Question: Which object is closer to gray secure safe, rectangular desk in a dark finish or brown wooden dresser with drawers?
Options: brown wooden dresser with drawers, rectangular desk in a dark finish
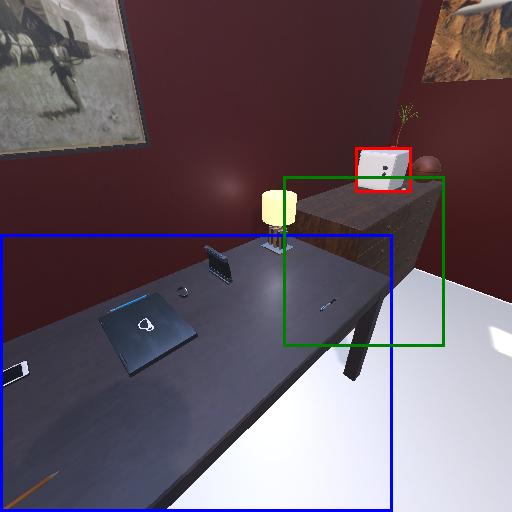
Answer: brown wooden dresser with drawers